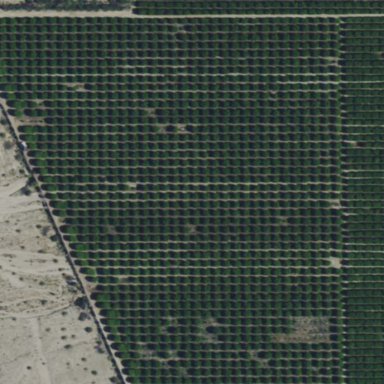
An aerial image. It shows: Orchard filled with date palms.